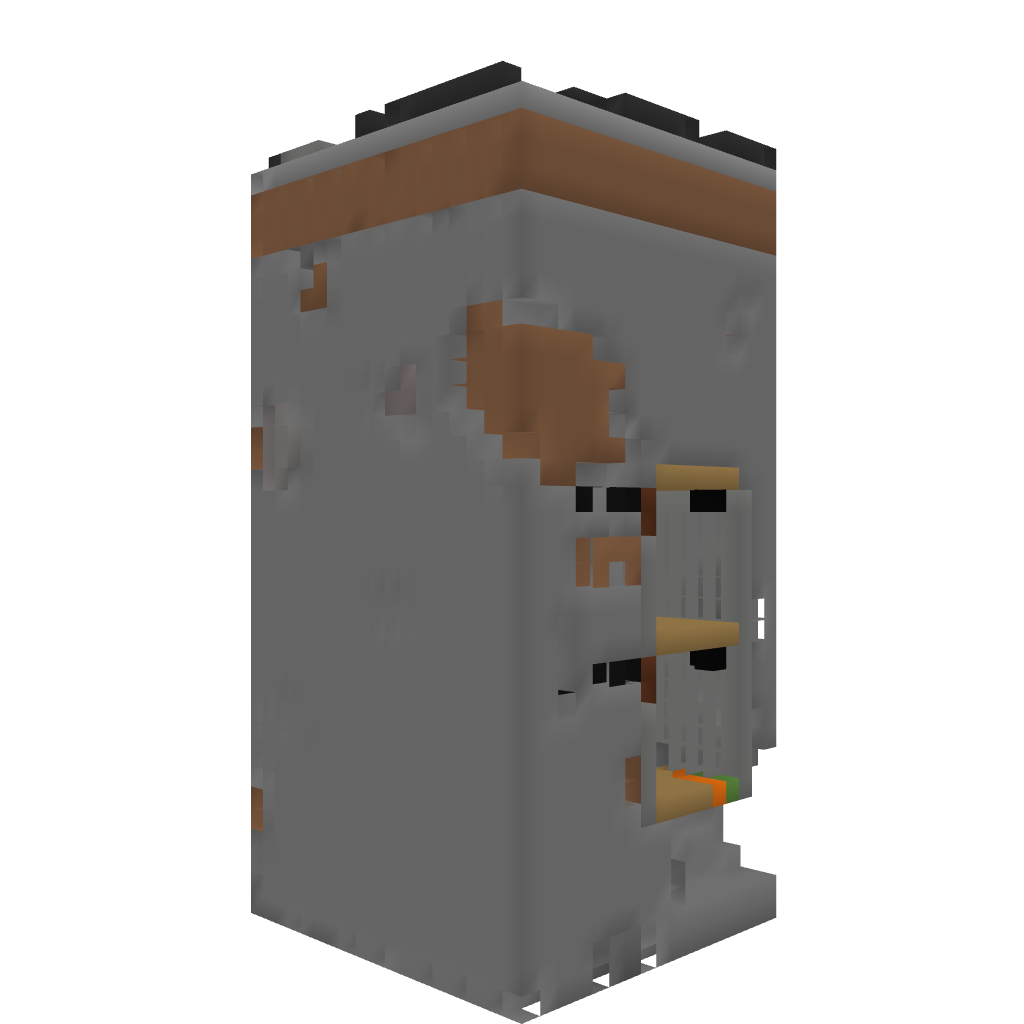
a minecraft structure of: Underground base